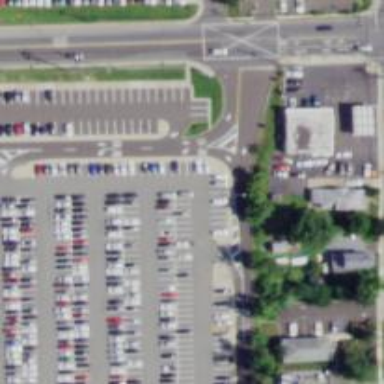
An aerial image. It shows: Parking aisle designated as service road.